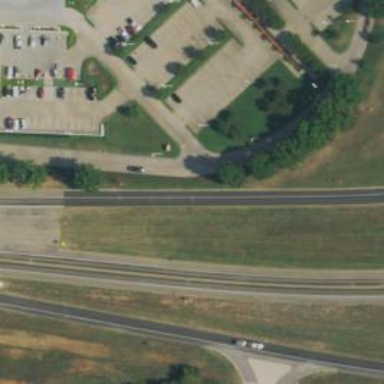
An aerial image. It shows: Trunk link highway.